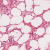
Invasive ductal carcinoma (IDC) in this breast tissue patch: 0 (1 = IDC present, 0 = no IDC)